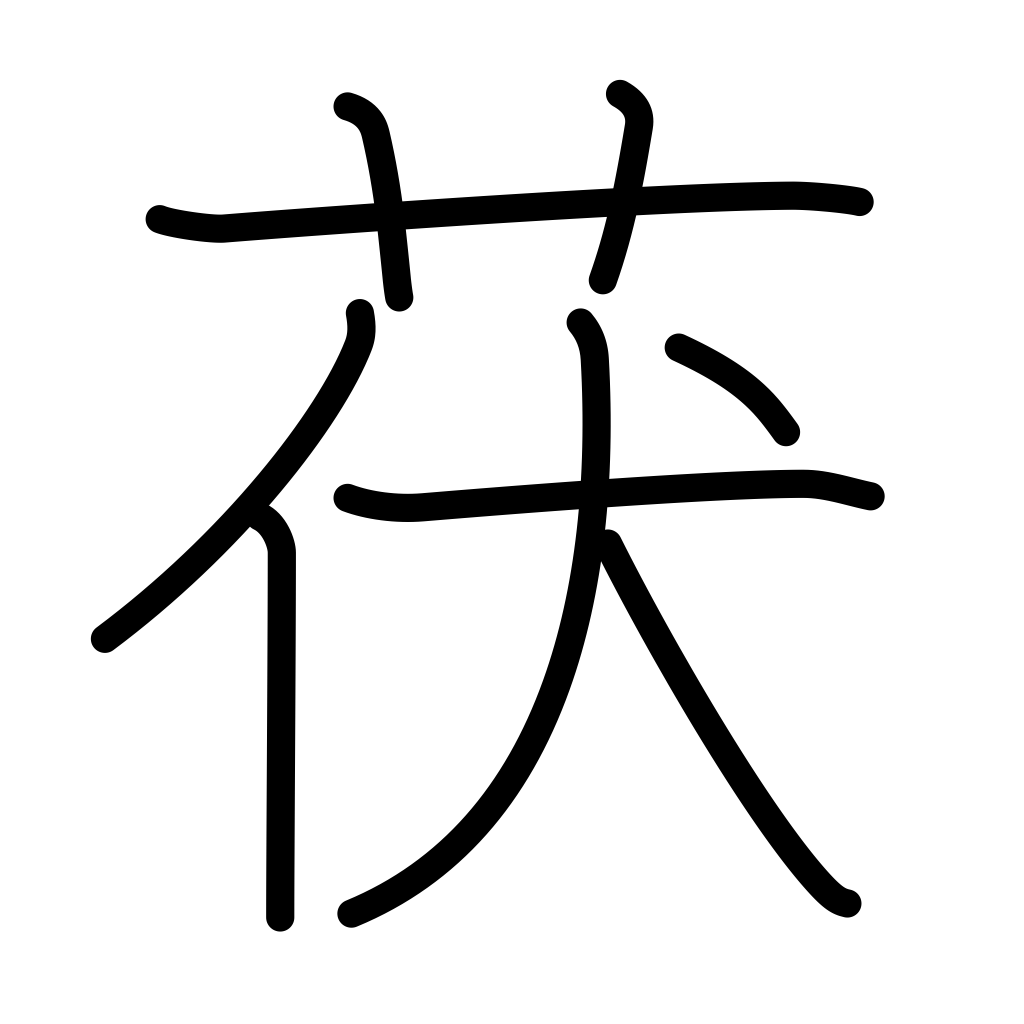
Meaning: type of mushroom